Question: I have this code:
'''
private HttpWebRequest request;
private HttpWebResponse wResponse;
private CookieContainer cookieContainer = new CookieContainer();
#region PRIVATE METHODS
private void RunRequest(string url)
{
request = HttpWebRequest.Create(new Uri(url)) as HttpWebRequest;
request.UserAgent = "Mozilla/5.0 (Macintosh; U; Intel Mac OS X 10_6_7; en-US) AppleWebKit/534.16 (KHTML, like Gecko) Chrome/10.0.648.205 Safari/534.16";
request.ContentType = "application/x-www-form-urlencoded";
request.CookieContainer = cookieContainer;
request.Method = "GET";
StartWebRequest(request);
//Do smthng
while (wResponse == null) { }
}
private void StartWebRequest(HttpWebRequest request)
{
request.BeginGetResponse(FinishWebRequest, request);
}
private void FinishWebRequest(IAsyncResult result)
{
wResponse = (result.AsyncState as HttpWebRequest).EndGetResponse(result) as HttpWebResponse;
}
#endregion
'''
And wRequest variable is not filled with any response. In AsyncState I have this:

What could be the problem?
p.s. The same code works good on the desktop-app.
Thanks,
Pavel.
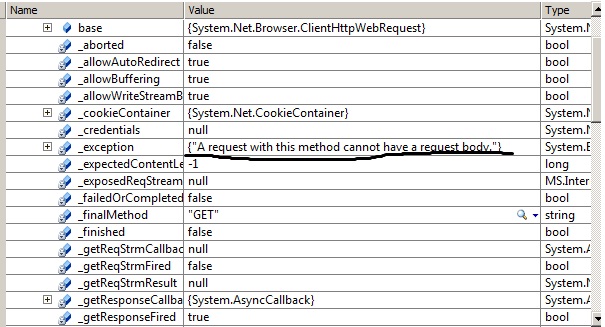
Answer: There are two problems in your code.
1. You are not properly using asynchronous callback method: Replace request.BeginGetResponse(FinishWebRequest, request); with request.BeginGetResponse(new AsyncCallback(FinishWebRequest), request);
2. Specifying Content-Type for GET request is invalid, it is essential for POST request. Modify RunRequest() method: private void RunRequest(string url, string method)
{
request = HttpWebRequest.Create(new Uri(url)) as HttpWebRequest;
request.UserAgent = "Mozilla/5.0 (Macintosh; U; Intel Mac OS X 10_6_7; en-US) AppleWebKit/534.16 (KHTML, like Gecko) Chrome/10.0.648.205 Safari/534.16";
request.Method = method; // method can be GET, POST etc.
if (method == "POST")
request.ContentType = "application/x-www-form-urlencoded";
request.CookieContainer = cookieContainer;
...
}